Question: I have a matlab graph. Something like a trajectory. I want to add noise to graph.
I tried adding normal distribution noise. using rand. e.g.
'''
x1=x+a*rand(size(x));
'''
and similarly for y.
The results are attached below. This is not what I want. This gives me a either scatter plot, or completely noisy plot. As illustrated below. The first row is what I did, third row what I want.

Different graph columns stand for different standard deviation (value of a).
Q. How to obtain third type (row) of plot?
P.S. The first row is when I use plot(...,".",markersize,1); and second row for simple vector plot.
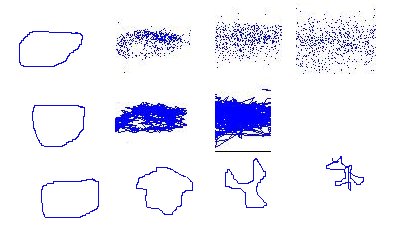
Answer: The issue is that you want the noise to have a certain characteristic. You have many samples along the curve, and you'd like it to stay "connected". You'd like fairly smooth results, and you want the curve to stay closed. So, in order: random walk noise will keep the points connected. Low-pass-filtered noise will keep the curve smooth. And fix the noise endpoint to be zero (smoothly) to ensure a closed result. Here's some code that generates 16 different kinds of noise (4x4), varying the overall scale and the overall amount of filtering. You'll have to adjust both of these choices based on the "sample rate" of your data, and the overall scale of the shape.
'''
% Generate sample data
[x,y] = pol2cart(0:0.01:2*pi, 1);
% Pick a set of 4 noise scale, and noise filter values
scales = [.01 .05 .1 .5];
filterstrength = [.1 .5 .9 .98];
% Plot a 4x4 grid, picking a different type of noise for each one
for i=1:4
for j=1:4
scale = scales(i);
f = filterstrength(j);
% Generate noise for x and y, by filtering a std 1 gaussian random
% walk
nx = filter(scale*(1-f), [1 -f], cumsum(randn(size(x))));
ny = filter(scale*(1-f), [1 -f], cumsum(randn(size(y))));
% We want a closed polygon, so "detrend" the result so that
% the last point is the same as the first point
nx = nx - linspace(0,1,length(nx)).*(nx(end)-nx(1));
ny = ny - linspace(0,1,length(ny)).*(ny(end)-ny(1));
subplot(4,4,4*(i-1)+j);
% Add the noise
plot(x+nx,y+ny);
end
end
'''
Other things you could vary: You have nearly infinite choices for the filter shape, which will affect the style of deformation.